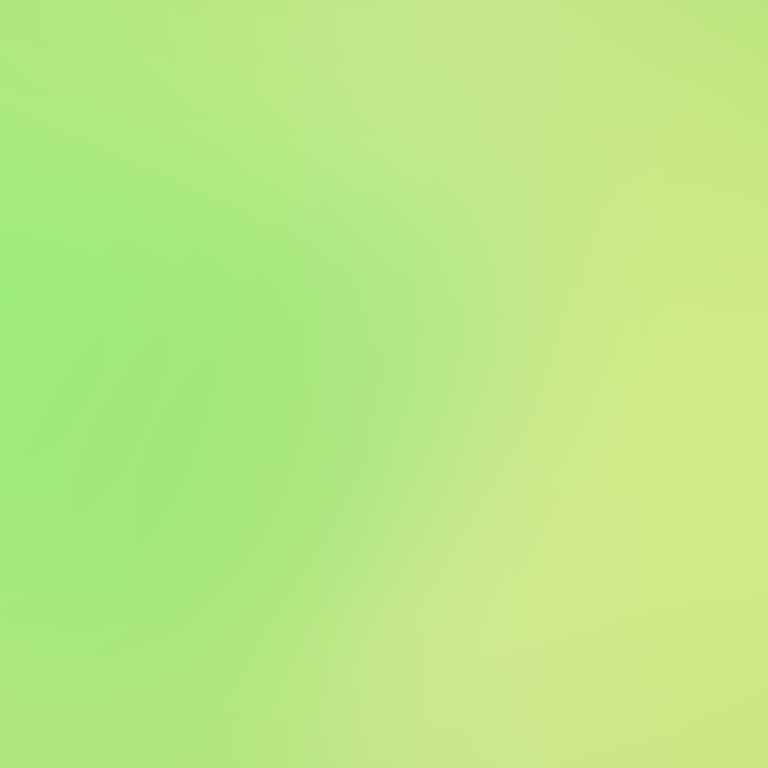
Abstract light effect, smooth gradient from soft green to pale yellow, calm atmosphere, diffuse light, no room, no furniture, no objects.